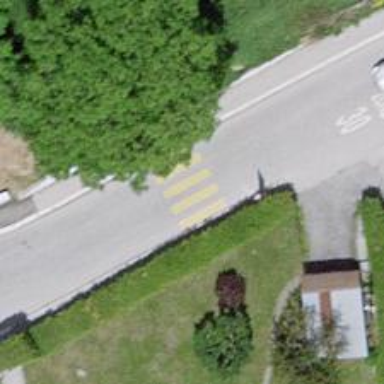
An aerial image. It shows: Uncontrolled road crossing.